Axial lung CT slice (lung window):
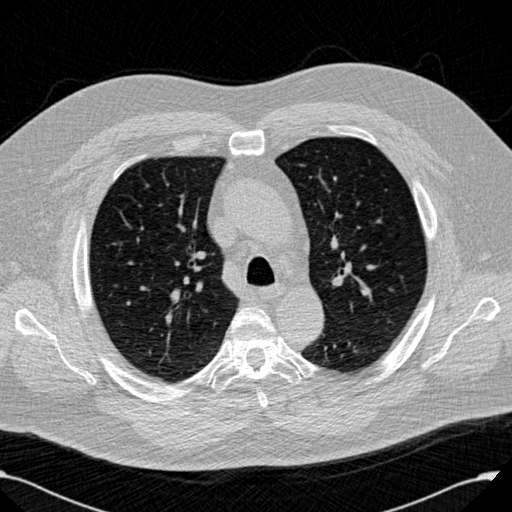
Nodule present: no